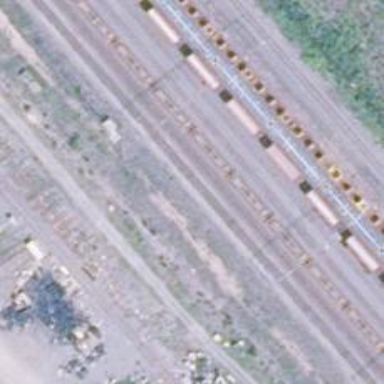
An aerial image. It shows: View of railway yard.